Question: I would like to add the domain name of my company in a simple element right after the username login text input element. Something like this:

I already tried the instructions defined in <URL> and this only affects the text field label. This method doesn't seem to affect how I can add an html element after the username text field but before the password text field.
I'm not certain how I should attempt this? Any direction would be wonderful.
BTW - I tried <URL> to allow the LDAP authentication to go through. I did not see a way to configure LoginToboggan to force the username through to the LDAP authentication.
Thanks
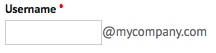
Answer: Try to add following code to your login page:
'''
PS: if you want to make @mycompany.com as a dynamic value just get it from PHP.
jQuery(function(){
jQuery('.form-item-name').append('@mycompany.com');
});
'''